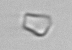
Label: detritus_transparent